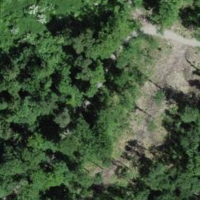
EUNIS habitat code: 44
Species observed at this site:
Lapsana communis